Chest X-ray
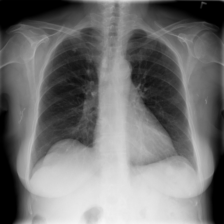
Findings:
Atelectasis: positive
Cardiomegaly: negative
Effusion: negative
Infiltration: negative
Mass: negative
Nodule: negative
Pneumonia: negative
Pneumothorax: negative
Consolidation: negative
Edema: negative
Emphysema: negative
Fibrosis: negative
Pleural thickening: negative
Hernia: negative